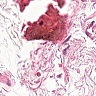
Metastatic tissue present: no